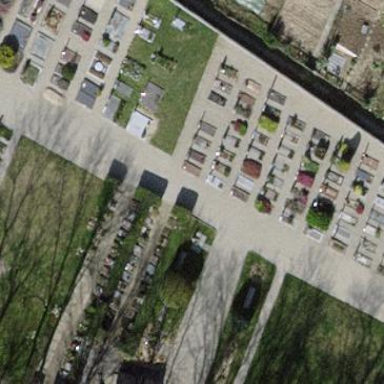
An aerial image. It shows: Cemetery.